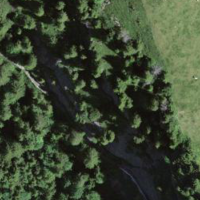
EUNIS habitat code: 24
Species observed at this site:
Sedum album
Aquilegia vulgaris
Anthericum ramosum
Lilium bulbiferum
Hippocrepis comosa